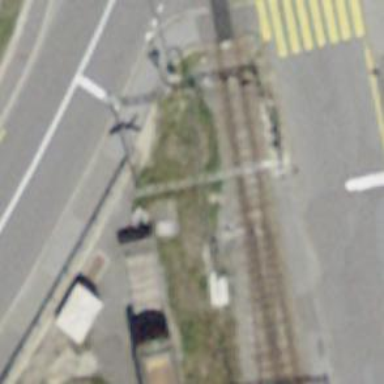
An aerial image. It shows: Railway switch.